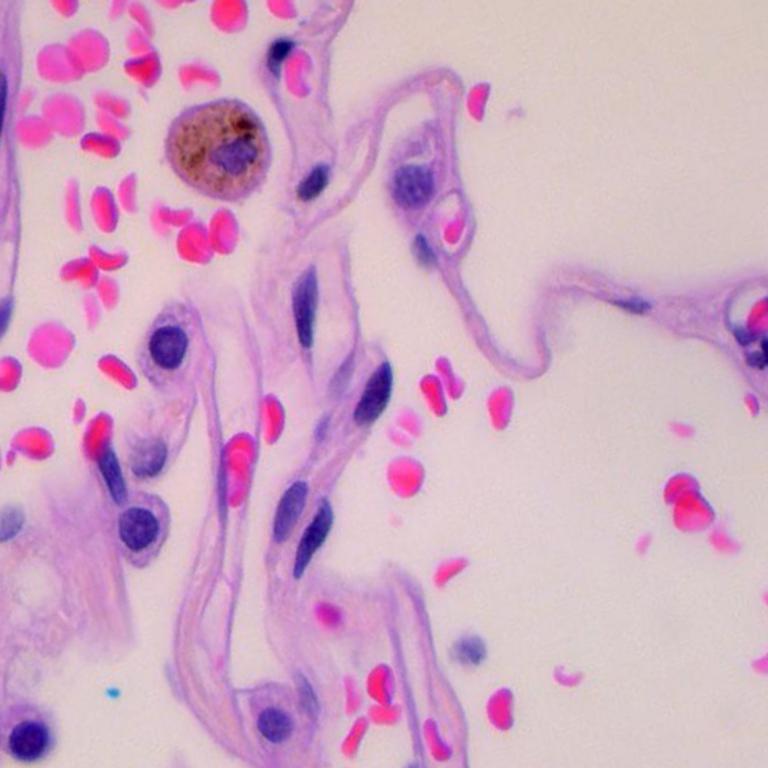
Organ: lung
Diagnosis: benign